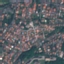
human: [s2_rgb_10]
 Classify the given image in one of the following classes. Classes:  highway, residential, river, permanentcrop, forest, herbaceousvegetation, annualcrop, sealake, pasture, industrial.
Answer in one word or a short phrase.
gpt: Residential